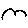
Label: bird